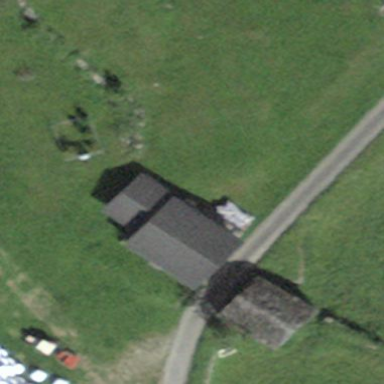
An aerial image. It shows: Stable building.